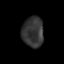
Tissue: lung
Cell type: T cells
Senescence score: 0.1396
Nuclear area (px): 639
Mean DAPI intensity: 52.288